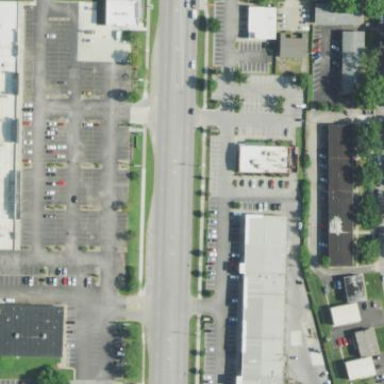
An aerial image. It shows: Retail area.